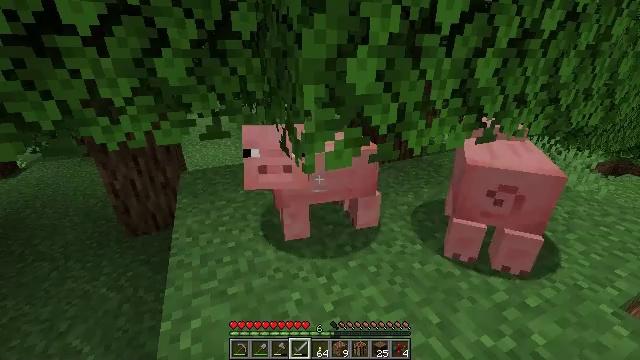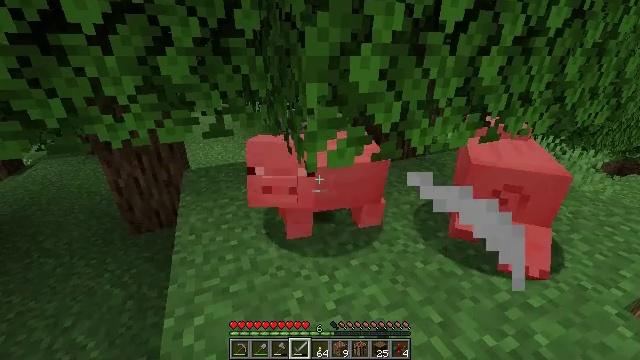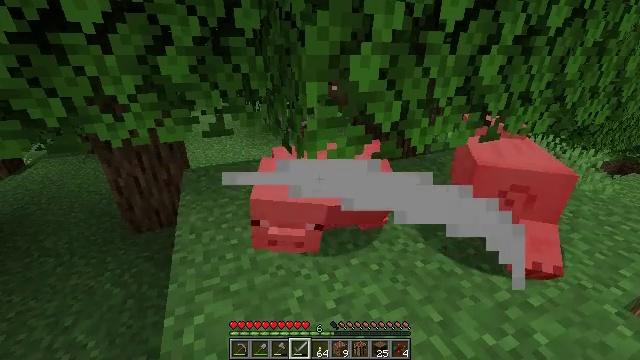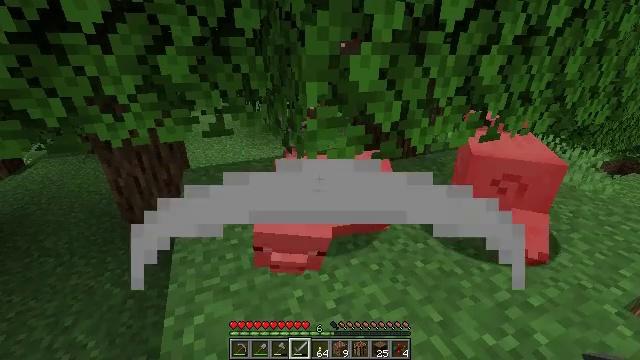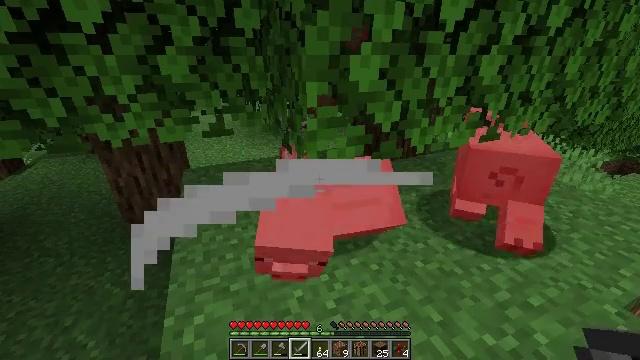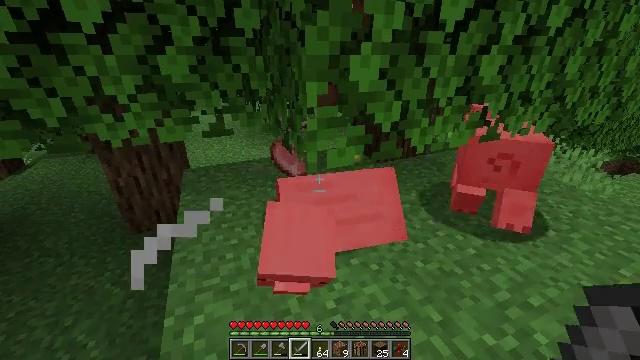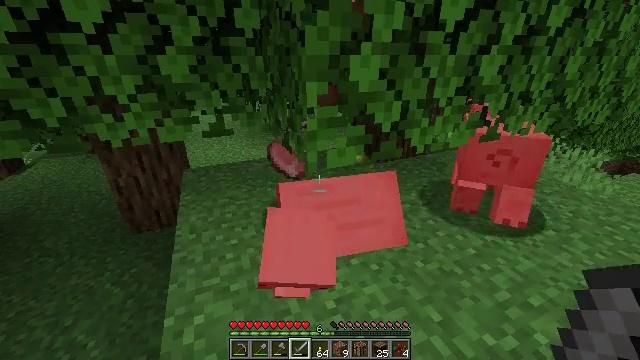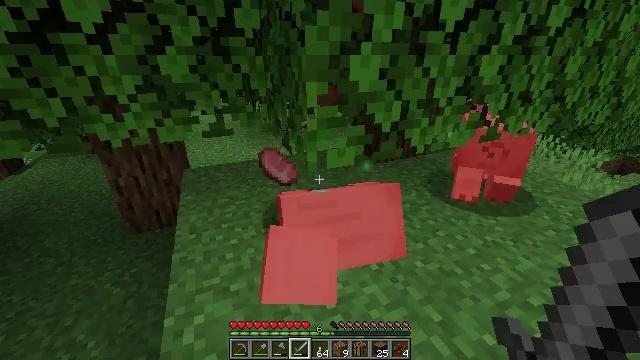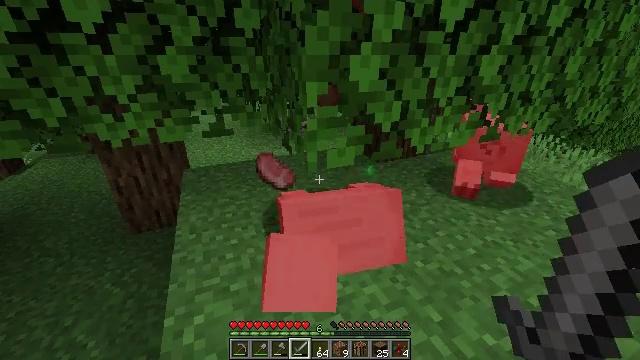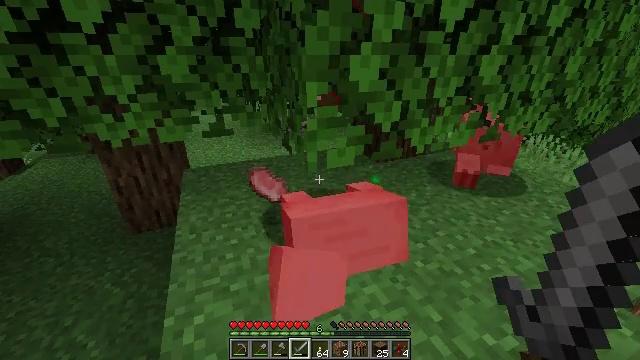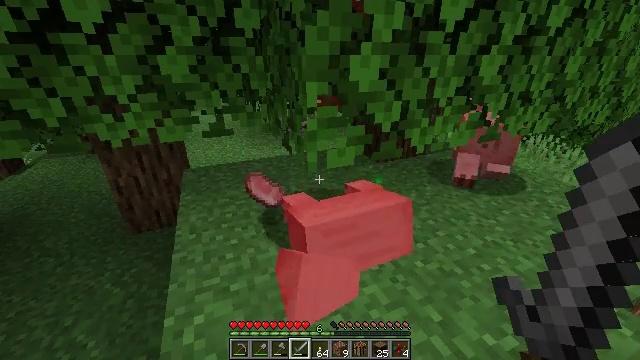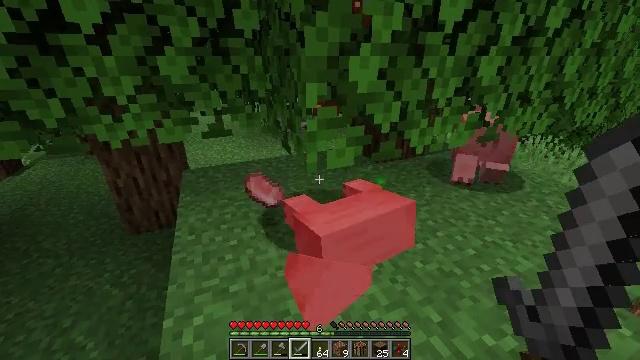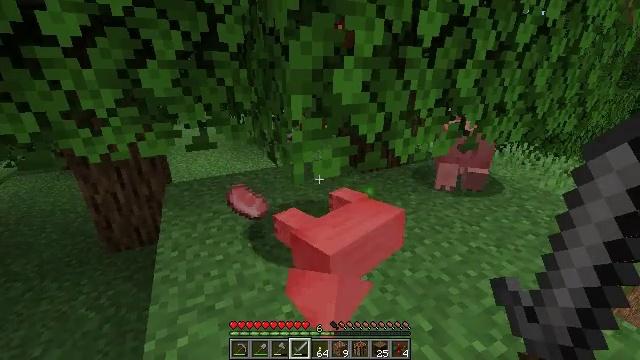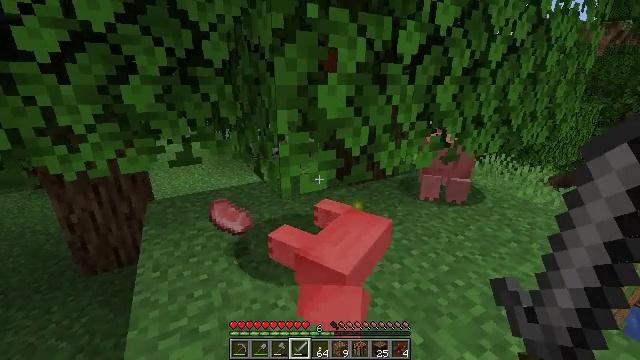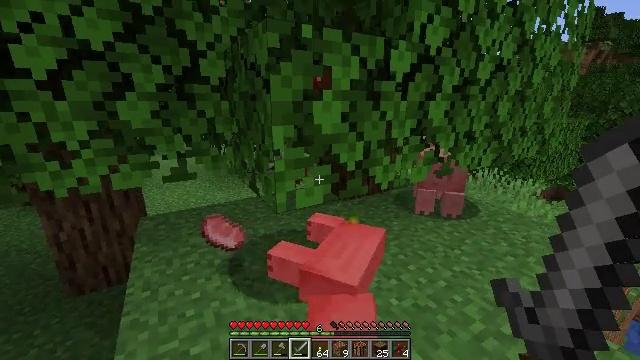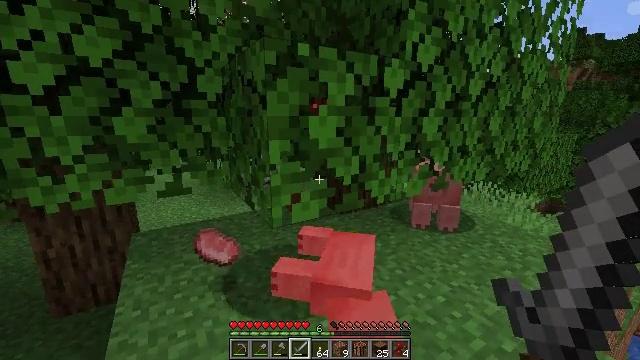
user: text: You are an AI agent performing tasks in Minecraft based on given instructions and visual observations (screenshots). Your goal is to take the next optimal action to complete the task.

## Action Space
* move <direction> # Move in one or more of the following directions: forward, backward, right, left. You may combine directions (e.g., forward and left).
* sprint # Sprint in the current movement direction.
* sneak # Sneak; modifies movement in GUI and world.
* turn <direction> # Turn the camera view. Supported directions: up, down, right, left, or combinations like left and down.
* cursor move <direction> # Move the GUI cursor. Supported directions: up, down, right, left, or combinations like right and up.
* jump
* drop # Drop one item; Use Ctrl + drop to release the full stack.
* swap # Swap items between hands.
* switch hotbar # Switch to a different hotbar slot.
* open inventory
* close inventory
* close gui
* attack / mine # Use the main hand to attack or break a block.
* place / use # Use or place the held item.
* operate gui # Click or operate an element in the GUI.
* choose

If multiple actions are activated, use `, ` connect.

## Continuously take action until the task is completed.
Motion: motion action
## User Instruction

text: Collect some oak leaves.
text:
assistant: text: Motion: no_op
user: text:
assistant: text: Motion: no_op
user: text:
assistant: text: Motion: no_op
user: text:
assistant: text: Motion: no_op
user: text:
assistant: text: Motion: no_op
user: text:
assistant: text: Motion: no_op
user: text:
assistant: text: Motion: no_op
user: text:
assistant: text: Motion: no_op
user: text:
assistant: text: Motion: no_op
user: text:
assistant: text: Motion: no_op
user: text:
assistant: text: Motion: no_op
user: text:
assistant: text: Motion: turn right and up
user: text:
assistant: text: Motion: turn right and up
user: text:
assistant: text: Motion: turn right and up
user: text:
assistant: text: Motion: turn up
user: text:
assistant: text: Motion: turn right and up
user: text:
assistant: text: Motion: attack / mine
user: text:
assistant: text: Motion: attack / mine
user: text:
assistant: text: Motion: attack / mine
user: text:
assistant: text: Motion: attack / mine
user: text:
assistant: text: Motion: attack / mine
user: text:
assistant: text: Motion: attack / mine
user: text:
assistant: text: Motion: move forward and move left, attack / mine
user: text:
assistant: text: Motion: move forward and move left, turn right, attack / mine
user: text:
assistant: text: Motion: move forward and move left, turn right, attack / mine
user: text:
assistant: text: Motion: move forward and move left, turn right, attack / mine
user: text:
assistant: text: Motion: move forward and move left, turn right, attack / mine
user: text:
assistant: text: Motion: move forward and move left, turn right, attack / mine
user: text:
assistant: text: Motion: move forward and move left, turn right, attack / mine
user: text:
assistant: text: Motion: move forward and move left, turn right, attack / mine